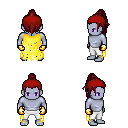
a pixel art fantasy rpg character, male body template, dark elf, purple skin, yellow tattered cape, white pants, brunette long topknot hairstyle, red bandana, gold gloves, four views (front, back, left, right), 2x2 character sprite sheet, small pixel art, hard edges, no anti-aliasing